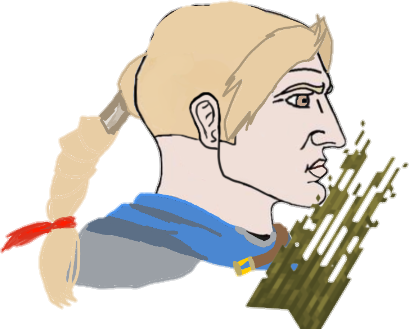
Label: 4_Yes_Chad